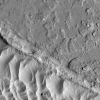
Atmospheric dust classification: not_dusty